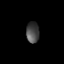
Tissue: prostate
Cell type: T cells
Senescence score: 0.1331
Nuclear area (px): 267
Mean DAPI intensity: 71.577